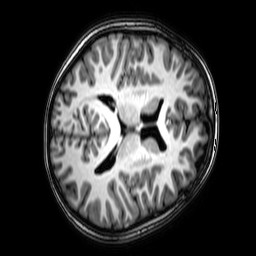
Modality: T1w
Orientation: axial
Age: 15
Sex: female
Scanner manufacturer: philips
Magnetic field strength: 3 T
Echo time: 0.0038 s